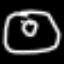
Label: donut